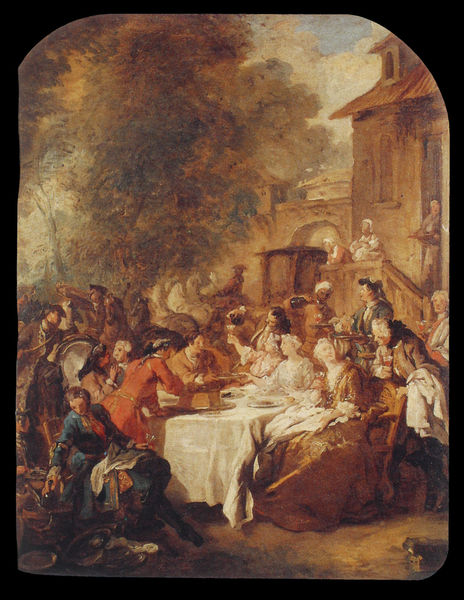
Titel: Lunch der Jagdgesellschaft
Künstler: Jean - Francois de Troy
Institution: London, Wallace Collection
Schlagwörter: baum, blau, gemälde, himmel, wolken, bäume, frauen, braun, kleider, männer, tisch, rot, fest, gesellschaft, feier, gelage, tischdecke, rauch, pferde, treppe, soldaten, essen, burg, geschirr, kasse, aussen, schüsseln